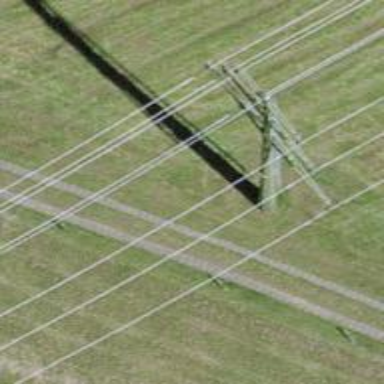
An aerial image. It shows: Power tower.